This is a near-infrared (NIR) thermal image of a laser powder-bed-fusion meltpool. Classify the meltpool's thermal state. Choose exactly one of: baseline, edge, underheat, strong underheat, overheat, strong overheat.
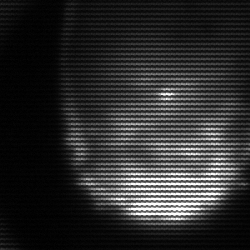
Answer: edge